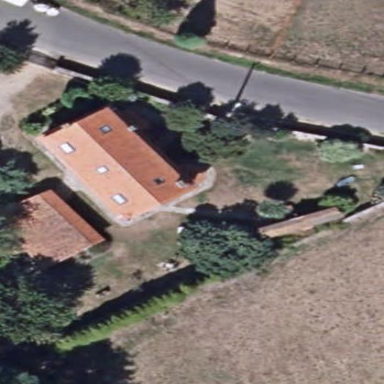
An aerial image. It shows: Simple house.